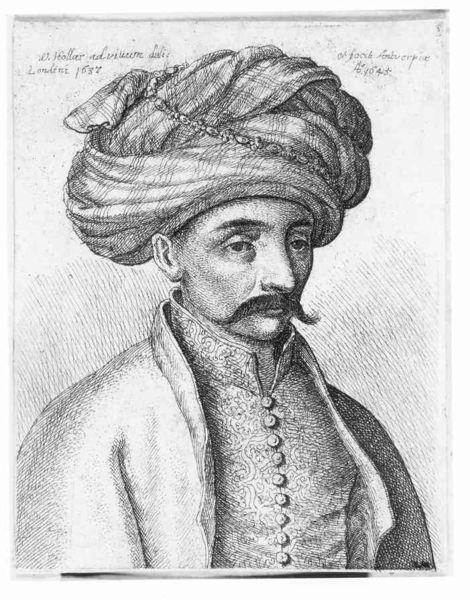
Titel: Der Türke mit geblümter Weste
Künstler: Wenzel Hollar
Standort: Karlsruhe
Institution: Staatliche Kunsthalle Karlsruhe
Schlagwörter: dunkel, kopf, körper, mann, schatten, umhang, weiß, bar, braun, elegant, grau, hell, hintergrund, mund, nase, ohr, profil, schmuck, schwarz, skizze, stirn, zeichnung, blick, tuch, karo, muster, ornament, anzug, bart, hemd, jacke, jung, schnurrbart, augen, barock, falten, gesicht, kleidung, kragen, mensch, sehen, steine, bild, bildnis, herr, portrait, porträt, signatur, auge, gewand, haare, halbfigur, kostüm, mantel, reich, stoff, tücher, adel, blatt, augenbrauen, brustbild, bruststück, edelsteine, kinn, knopf, ohren, perlen, renaissance, schulter, seide, traurig, vornehm, kopfbedeckung, holzschnitt, schrift, seitlich, papier, studie, kette, grafik, graphik, klein, linien, rand, romantik, könig, schnäuzer, old, schnurbart, ernst, inschrift, streng, brauen, floral, gestreift, streifen, nachdenklich, augenbraue, knöpfe, dreiviertelprofil, knopfleiste, oberkörper, revers, schnauzbart, schnauzer, weste, perlenkette, stola, exotisch, striche, foto, gemustert, name, buch, zettel, orient, orientalisch, asien, druck, druckgraphik, schnitt, schwarz-weiß, schraffur, radierung, stich, markant, portait, illustration, text, uniform, buchstaben, scheich, beschriftung, schraffiert, bleistift, stehkragen, herrscher, brokat, braue, litographie, arabisch, türkisch, halbprofil, real, portät, halbporträt, man, gesichtsausdruck, wams, müde, neutral, gebunden, knäpfe, sebel, wien, drawing, textil, kupferstich, orientalismus, klassik, indien, turban, shwarz, arabien, osmanisch, persien, türkei, handschrift, details, araber, sultan, druckgrpahik, royal, latein, schirft, istanbul, pencil, abendland, türke, fez, osmane, orientale, jund, moslem, datiert, augn, skizee, augne, hintergrung, kreuzschraffur, gelangweilt, undurchsichtig, inder, muselmann, dtich, rich, brustporträt, indian, ali, druc, sereindruck, schläfrig, knopfe, fremd, pascha, mustache, emir, tuban, wenzel, verschlagen, große augen, türcke, lange nase, papir, blick nach rechts, mann bildnis, kar, 1645, schrift oben, breiter schnauzbart, weste mit knöpfen, ohr frei, 1637, hollar, halprofil, schnutrrbart, mehmet, kemal, 1687, saudi, porterait, ausländsich, gesengter blick, gewand mit knöpfen, nora, tulbamd